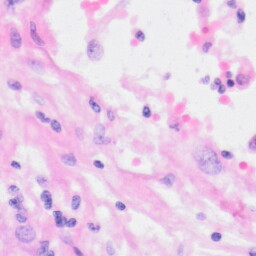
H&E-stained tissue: Kidney